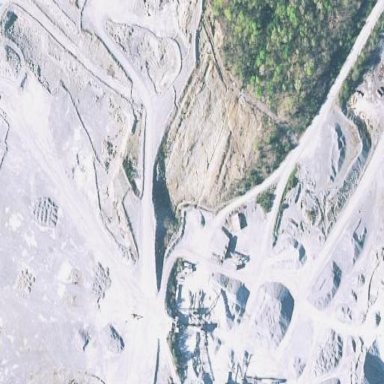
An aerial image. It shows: Quarry area.